Question: Please watch this GIF for better understanding
.
I am encountering this strange behaviour in A* pathfinding. One thing I've got to say is that my G-cost formula is just
'''
distance(this, startNode)
'''
I have a problem in understanding proper G-cost formula. Please correct me, because im probably wrong. So the G-cost of the current node should be
'''
this.gCost = parent.gCost + distance(this, parent);
'''
Where distance(this, parent) returns either 10 or 14. In this way gCost will be calculated by following the path made by parents and not the shortest path? Am I right?
Also - once parent is set, I do not update it - I think this is the main problem. Could you explain me in pseudo-code when to change node's parent?
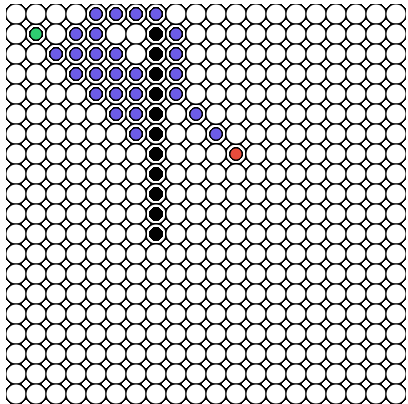
Answer: Yes, that's the correct way to calculate g-cost. As for updating the parent, you do it when the g-cost you've calculated is lower than the previous g-cost for that node.
If it helps, think of nodes as starting out with a g-cost of infinity, and you set the parent of a node whenever you can lower the node's g-cost.